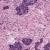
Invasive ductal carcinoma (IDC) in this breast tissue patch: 1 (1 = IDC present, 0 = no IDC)